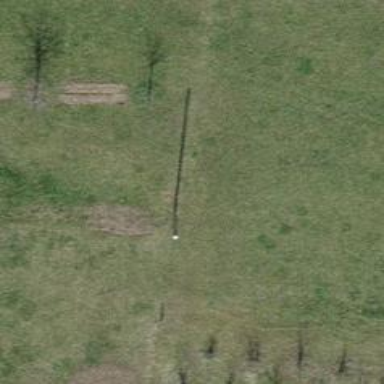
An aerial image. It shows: Minor power line.